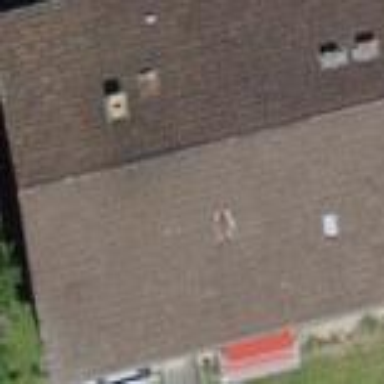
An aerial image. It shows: Gabled roof apartments building.